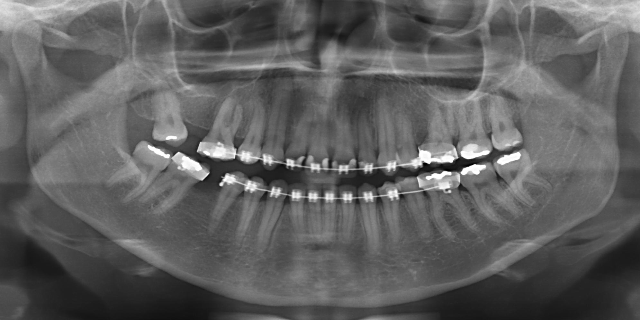
adult